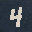
Label: 4